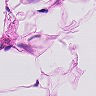
Metastatic tissue present: no